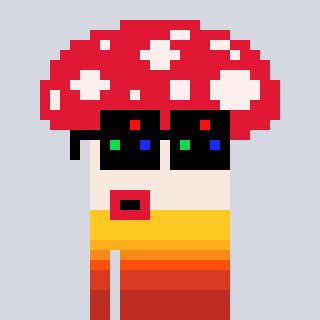
a pixel art character with square black sunglasses, a mushroom-shaped head and a orange-colored body on a cool background